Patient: sex F, age 58
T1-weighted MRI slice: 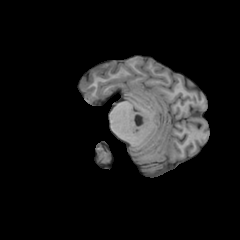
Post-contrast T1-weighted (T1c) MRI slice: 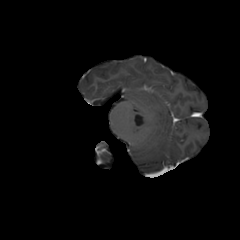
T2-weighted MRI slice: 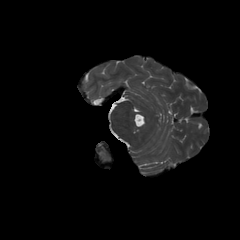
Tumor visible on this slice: no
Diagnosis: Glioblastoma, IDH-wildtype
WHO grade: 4